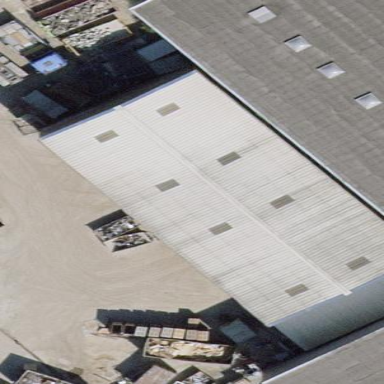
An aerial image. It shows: Industrial building.